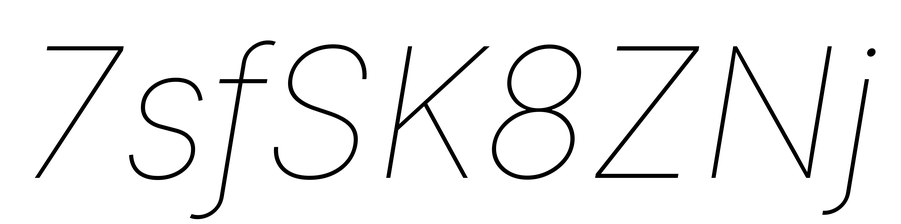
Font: Inter-Italic_Thin_Italic